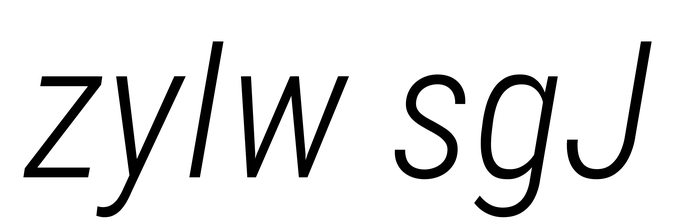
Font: Roboto-Italic_Condensed_Light_Italic